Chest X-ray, AP view. Patient: 58 years old, sex F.
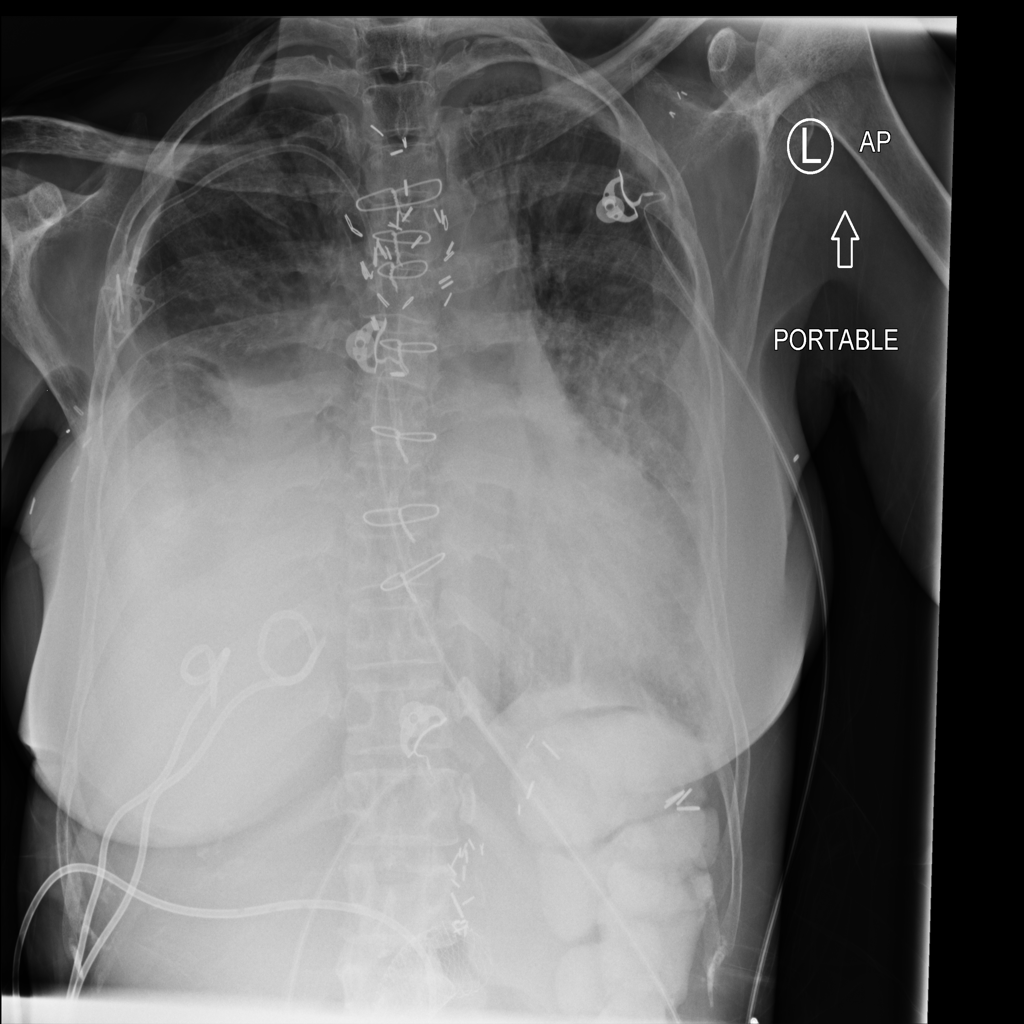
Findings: No Finding